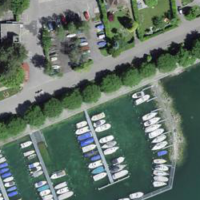
EUNIS habitat code: 53
Species observed at this site:
Circaea lutetiana